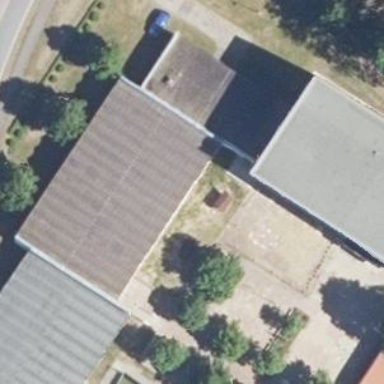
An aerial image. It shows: White public building with flat roof.